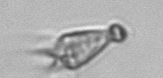
Label: Paratontonia_gracillima